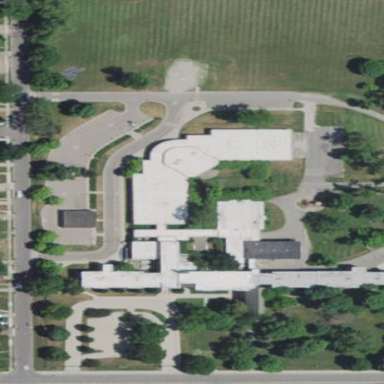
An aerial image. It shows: School building.